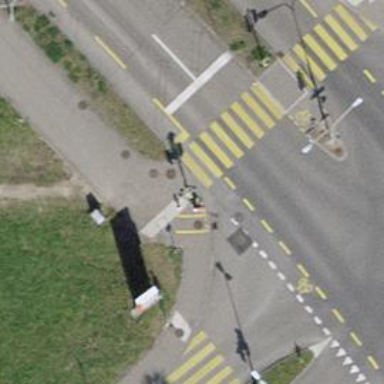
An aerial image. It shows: Cycleway with separate asphalt sidewalk.